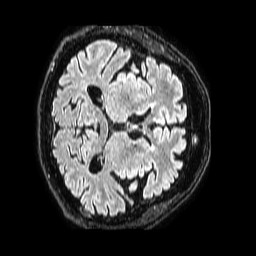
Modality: FLAIR
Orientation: axial
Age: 80
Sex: male
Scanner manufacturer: philips
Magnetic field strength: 1.5 T
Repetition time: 4.8 s
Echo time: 0.3 s